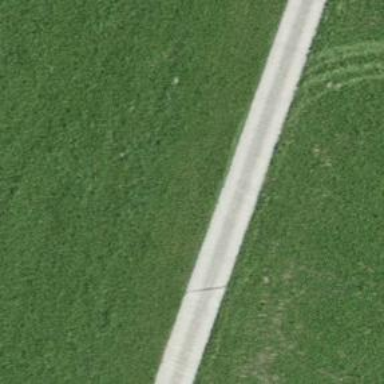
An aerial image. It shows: Paved track with grade1 tracktype.